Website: walmart
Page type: review-order
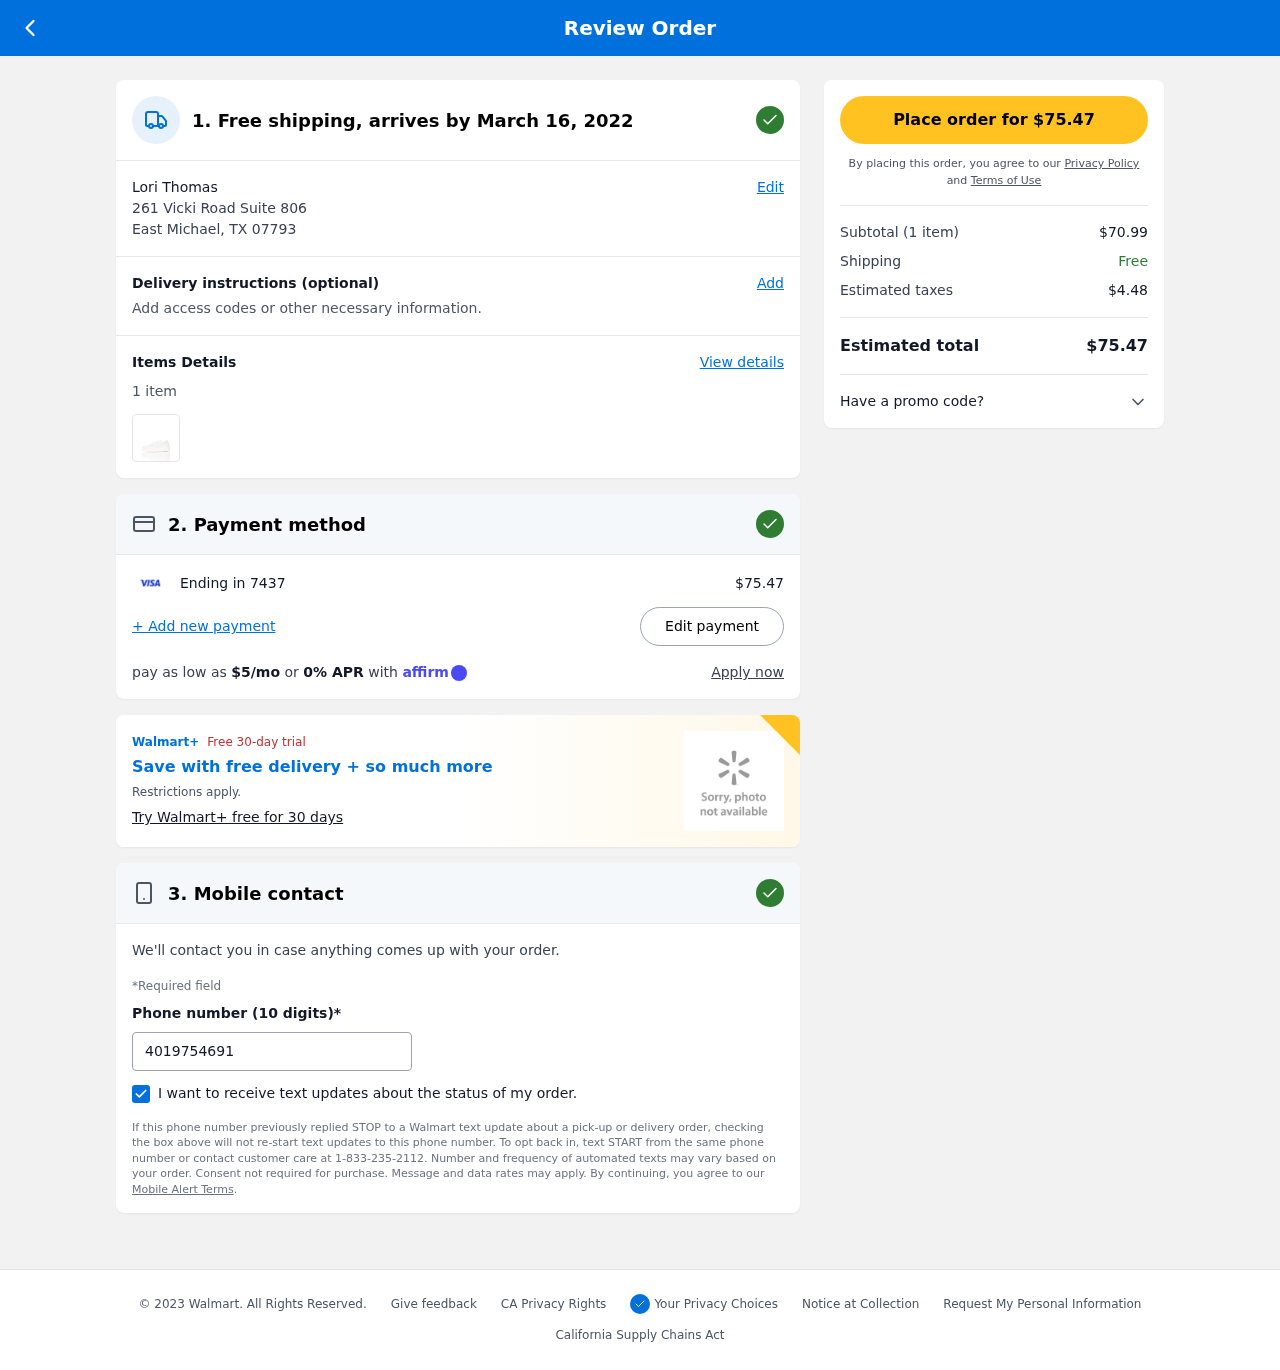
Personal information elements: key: PII_CARD_LAST4
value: Ending in 7437
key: PII_CITY_STATE_ZIP
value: East Michael, TX 07793
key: PII_FULLNAME
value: Lori Thomas
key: PII_PHONE
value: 4019754691
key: PII_STREET
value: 261 Vicki Road Suite 806
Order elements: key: ORDER_DELIVERY_DATE
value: March 16, 2022
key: ORDER_NUM_ITEMS
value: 1 item
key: ORDER_NUM_ITEMS
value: Subtotal (1 item)
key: ORDER_TOTAL
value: $75.47
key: ORDER_TOTAL
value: Place order for $75.47
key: ORDER_MONTHLY_PAYMENT
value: $5/mo
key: ORDER_SUBTOTAL
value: $70.99
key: ORDER_TAX
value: $4.48